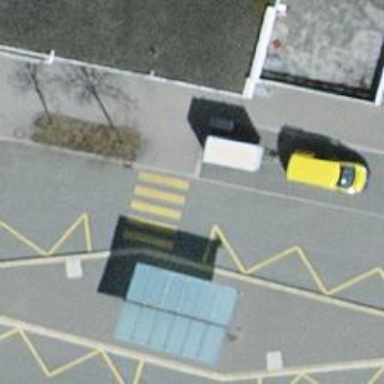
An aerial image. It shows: Zebra crossing on the road.